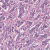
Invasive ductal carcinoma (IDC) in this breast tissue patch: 1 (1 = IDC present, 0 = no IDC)